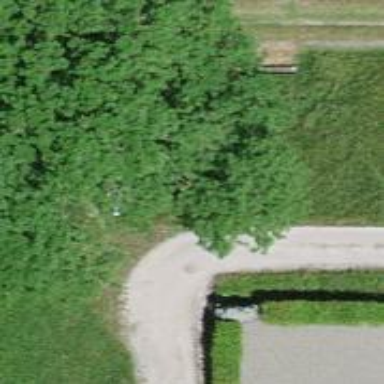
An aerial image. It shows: Unpaved driveway with service road designation.